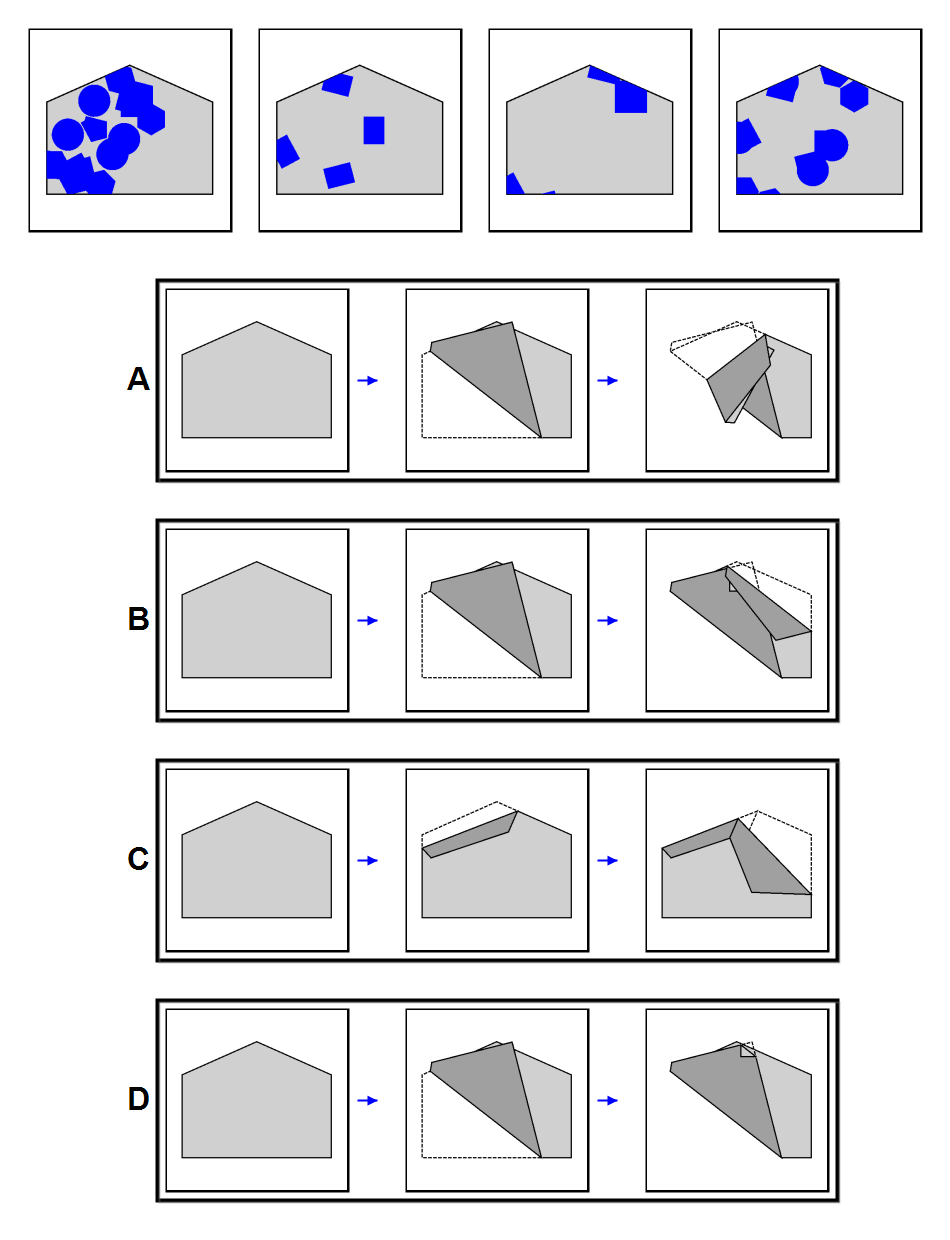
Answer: A